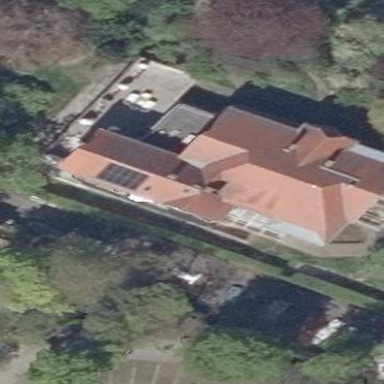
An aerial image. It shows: Building.